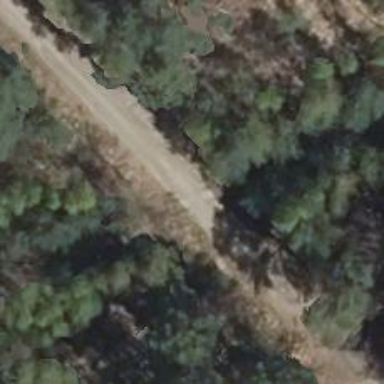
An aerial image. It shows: Track road with grade3 tracktype.